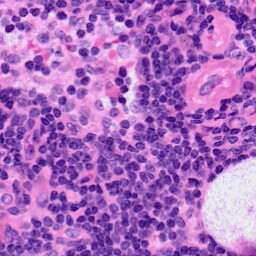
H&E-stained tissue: LymphNode